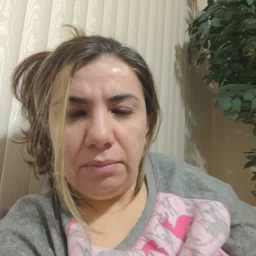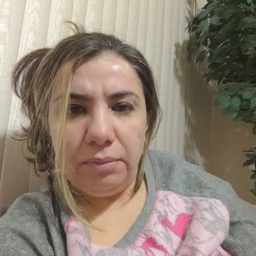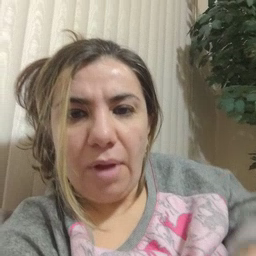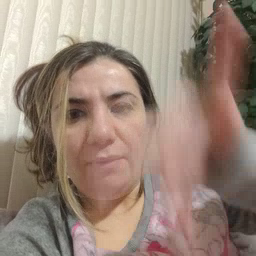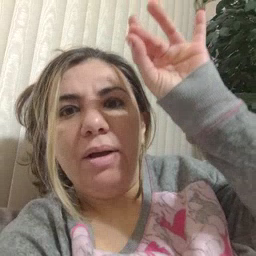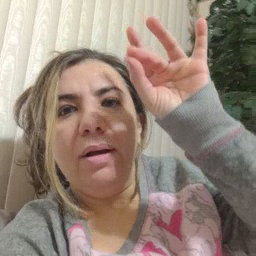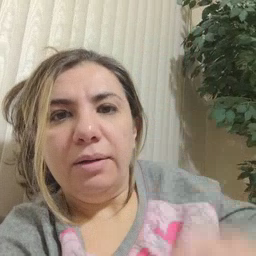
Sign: find